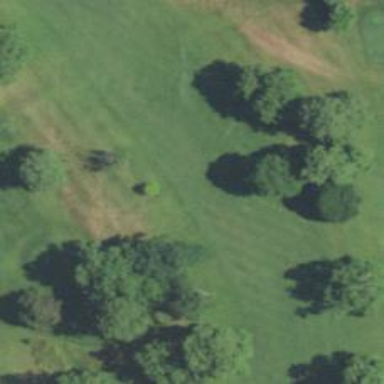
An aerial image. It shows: Grassy area designated as golf fairway.